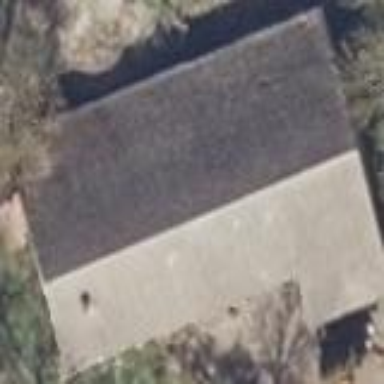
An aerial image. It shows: Barn.